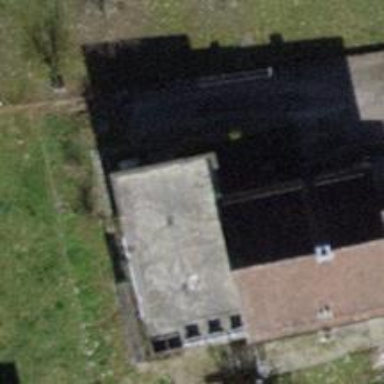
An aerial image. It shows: Detached building with gabled roof. The roof is pitched in shape.